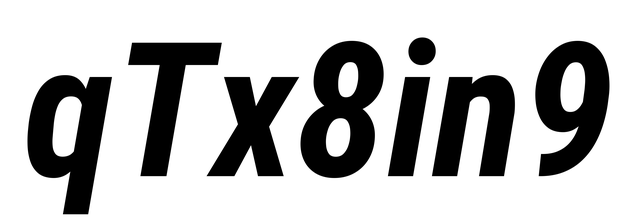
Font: Roboto-Italic_Condensed_Bold_Italic